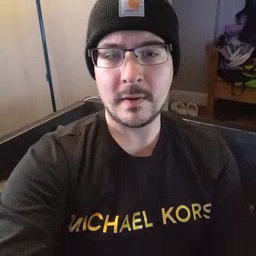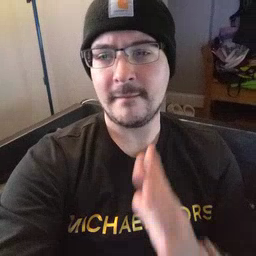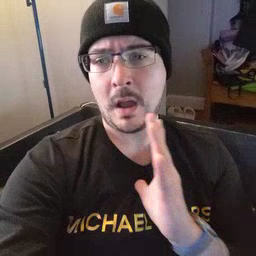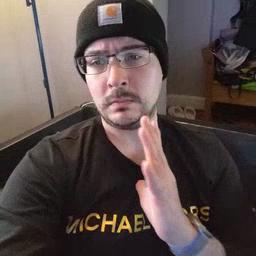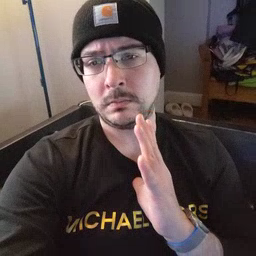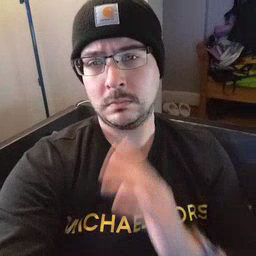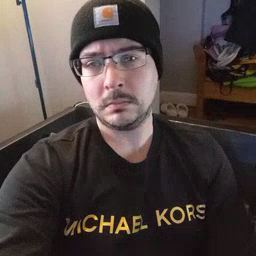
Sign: fine